Question: I have a basic program to create a window with SDL and the only thing it gives me when I compile and run the program is a command line prompt that says 'Press <RETURN> to close this window...' i am not sure what is causing this. Does someone know how to fix this?
here is the main.cpp file
'''
#include <iostream>
#include <SDL2/SDL.h>
int main(int argc, char* argv[]) {
SDL_Init(SDL_INIT_VIDEO);
SDL_Window* window;
window = SDL_CreateWindow(
"Requiem",
SDL_WINDOWPOS_UNDEFINED,
SDL_WINDOWPOS_UNDEFINED,
640,
480,
SDL_WINDOW_SHOWN|SDL_WINDOW_OPENGL
);
if(window == NULL) {
std::cout << "Could not create window: " << SDL_GetError() << std::endl;
return 1;
}
SDL_Delay(3000);
SDL_DestroyWindow(window);
SDL_Quit();
return 0;
}
'''
and here is the .pro if needed
'''
TEMPLATE = app
CONFIG += console
CONFIG -= qt
LIBS += -L C:/Users/Zach/Documents/dev/libs/SDL2-2.0.1/i686-w64-mingw32/lib -lmingw32 -lSDL2main -lSDL2
INCLUDEPATH += C:/Users/Zach/Documents/dev/libs/SDL2-2.0.1/i686-w64-mingw32/include
SOURCES += main.cpp
'''
and a picture of what I see

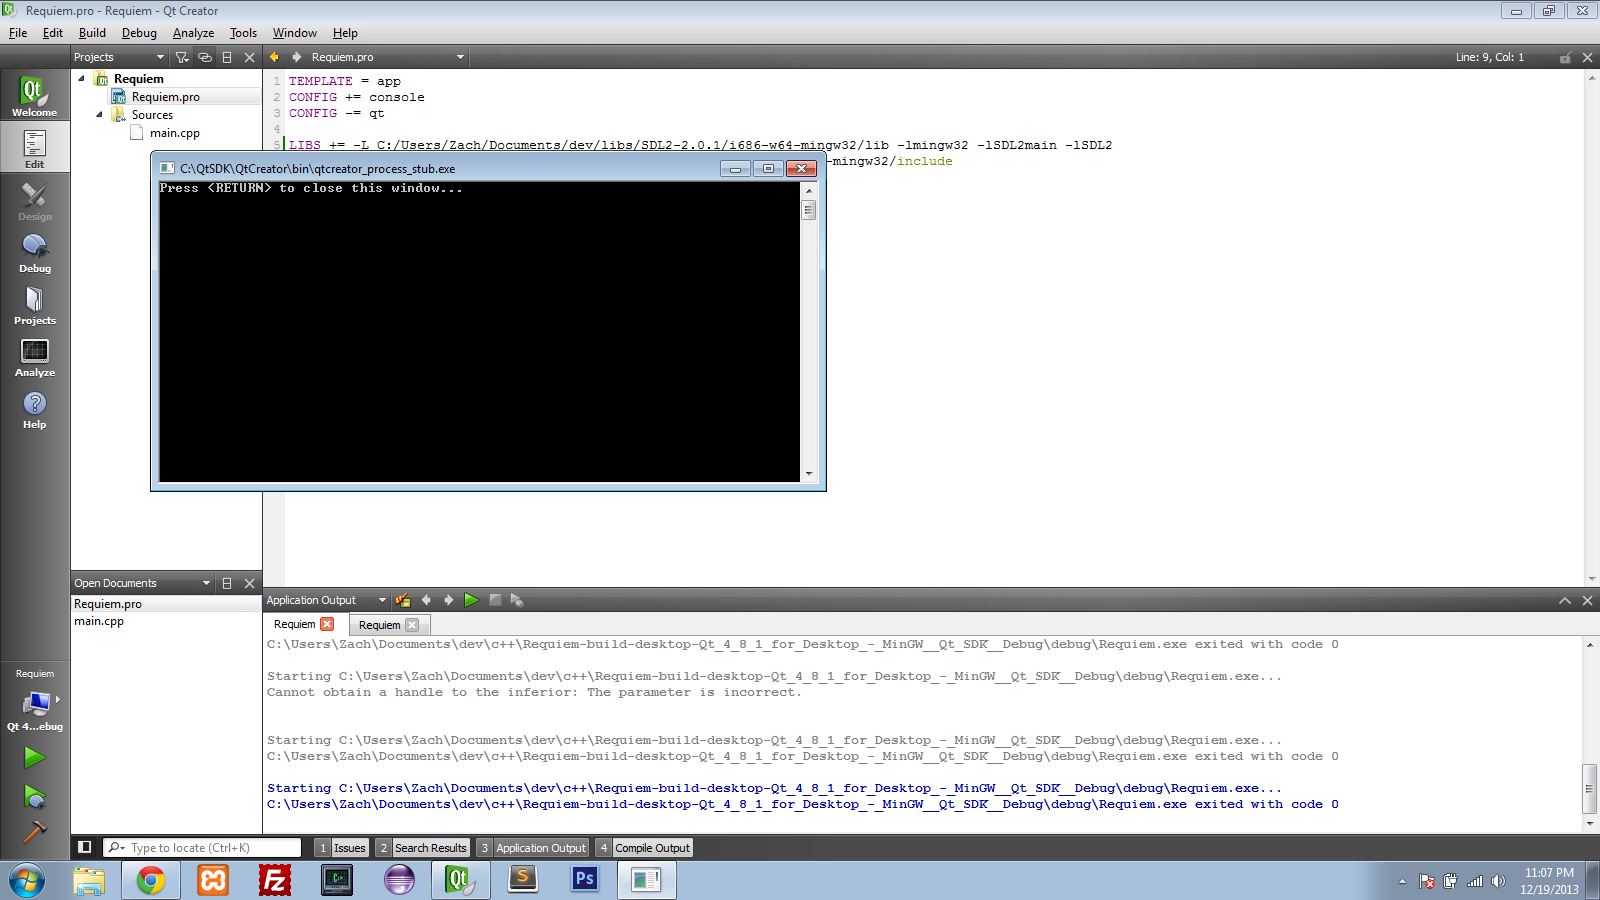
Answer: Go to the project settings, and go to the "run" tab, and then uncheck "Run in Terminal".
Then go in your .pro file and comment out "CONFIG += console".
Then go to Project > Clean All.
Then rebuild and run your project.
EDIT:
That will make it so that the 'stdout' and the 'stderror' gets redirected to the "Application Output" tab in Qt Creator.
The reason your 'std::cout' didn't show up is probably because it didn't get flushed out. You have to end a line for it to go out.
'''
std::cout << "Some text" << std::endl;
'''
Hope that helps.